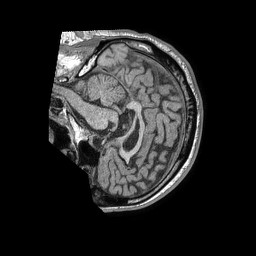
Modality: T1w
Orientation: sagittal
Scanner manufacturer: philips
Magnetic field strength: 1.5 T
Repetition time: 0.007874 s
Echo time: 0.003667 s